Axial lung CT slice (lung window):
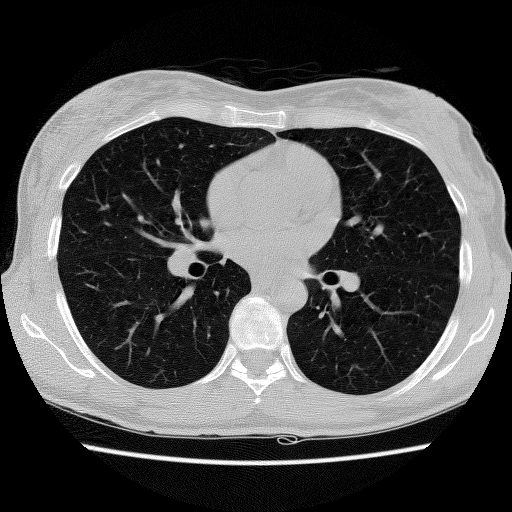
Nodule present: no